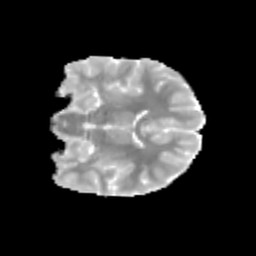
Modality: MD
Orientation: coronal
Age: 12
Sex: female
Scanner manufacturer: siemens
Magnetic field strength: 3 T
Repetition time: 3.8 s
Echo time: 0.07 s